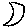
Label: moon